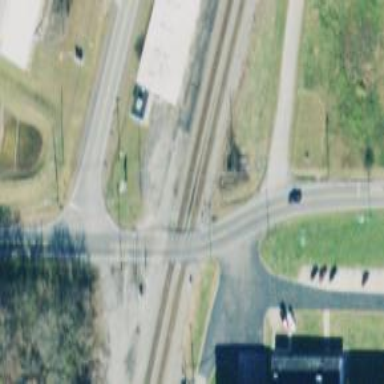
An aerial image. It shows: Level crossing with lights at railway intersection.